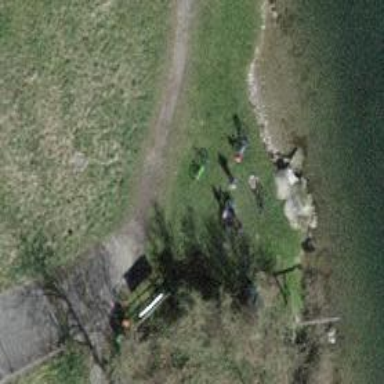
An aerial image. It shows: Bench.